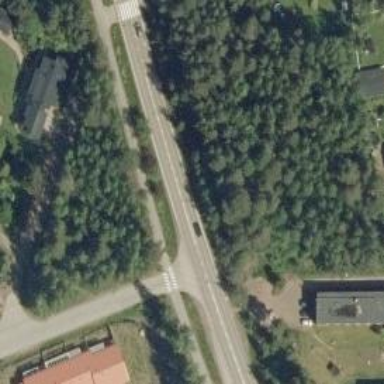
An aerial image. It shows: Asphalt cycleway.